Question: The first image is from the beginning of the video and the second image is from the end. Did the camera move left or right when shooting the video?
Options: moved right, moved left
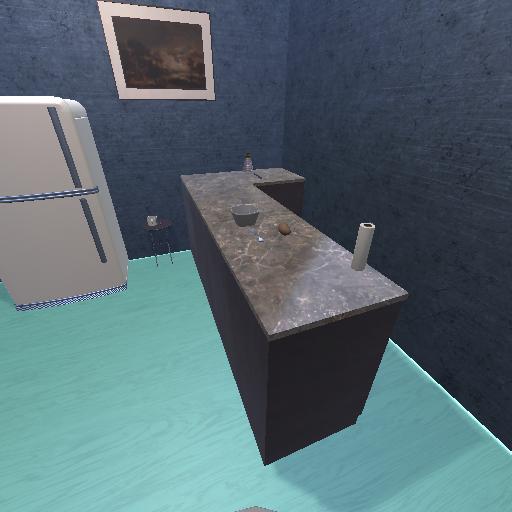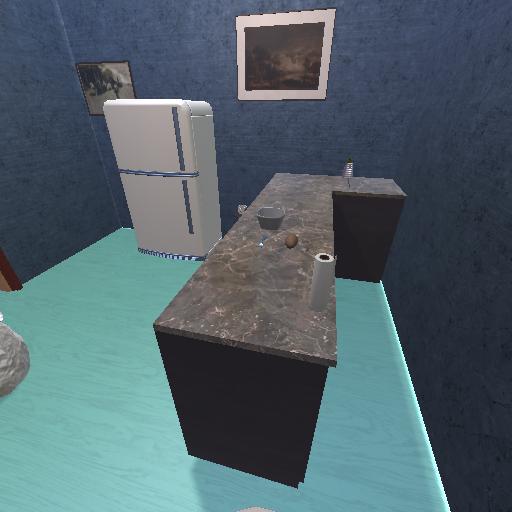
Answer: moved right